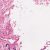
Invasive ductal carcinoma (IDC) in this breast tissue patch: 0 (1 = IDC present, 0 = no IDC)